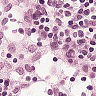
Metastatic tissue present: no